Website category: sports
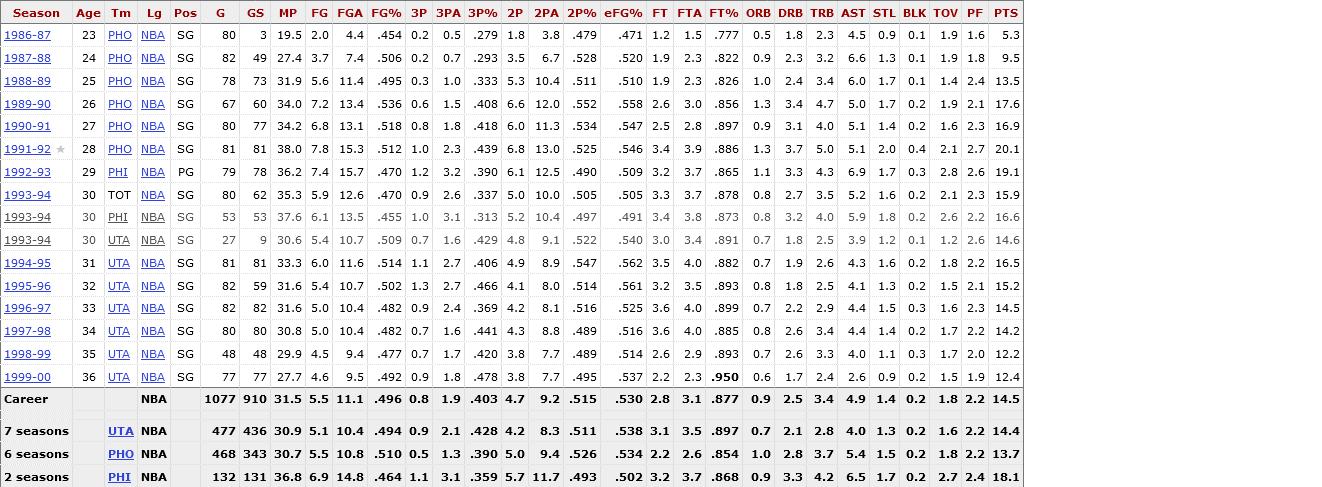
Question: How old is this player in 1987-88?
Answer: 24

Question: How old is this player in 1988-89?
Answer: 25

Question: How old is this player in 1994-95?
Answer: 31

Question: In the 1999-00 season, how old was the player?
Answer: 36

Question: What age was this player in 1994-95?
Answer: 31

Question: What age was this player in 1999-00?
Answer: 36

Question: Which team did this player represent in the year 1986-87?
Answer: PHO

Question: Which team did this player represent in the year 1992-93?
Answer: PHI

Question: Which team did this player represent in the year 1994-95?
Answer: UTA

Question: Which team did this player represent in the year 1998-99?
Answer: UTA

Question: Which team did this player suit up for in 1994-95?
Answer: UTA

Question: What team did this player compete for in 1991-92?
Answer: PHO

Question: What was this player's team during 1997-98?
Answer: UTA

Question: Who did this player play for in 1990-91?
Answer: PHO

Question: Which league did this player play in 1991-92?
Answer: NBA

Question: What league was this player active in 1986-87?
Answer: NBA

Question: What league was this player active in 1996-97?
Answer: NBA

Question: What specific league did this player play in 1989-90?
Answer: NBA

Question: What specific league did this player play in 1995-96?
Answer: NBA

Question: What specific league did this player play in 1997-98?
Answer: NBA

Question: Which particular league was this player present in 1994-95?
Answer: NBA

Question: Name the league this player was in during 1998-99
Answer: NBA

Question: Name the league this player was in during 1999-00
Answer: NBA

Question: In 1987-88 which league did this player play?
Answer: NBA

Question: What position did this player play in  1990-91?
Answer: SG

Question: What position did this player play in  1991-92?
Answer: SG

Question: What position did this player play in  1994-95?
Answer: SG

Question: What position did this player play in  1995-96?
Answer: SG

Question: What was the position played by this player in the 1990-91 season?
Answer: SG

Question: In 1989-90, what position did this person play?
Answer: SG

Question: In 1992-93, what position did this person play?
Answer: PG

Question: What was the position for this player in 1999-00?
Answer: SG

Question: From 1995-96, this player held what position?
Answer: SG

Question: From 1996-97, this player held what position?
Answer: SG

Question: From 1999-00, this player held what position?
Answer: SG

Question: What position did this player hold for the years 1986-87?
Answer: SG

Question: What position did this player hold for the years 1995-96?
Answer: SG

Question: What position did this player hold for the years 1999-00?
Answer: SG

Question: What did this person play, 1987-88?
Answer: SG

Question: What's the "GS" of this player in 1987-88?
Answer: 49

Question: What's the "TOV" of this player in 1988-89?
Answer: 1.4

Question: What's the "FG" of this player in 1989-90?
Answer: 7.2

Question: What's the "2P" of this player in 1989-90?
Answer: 6.6

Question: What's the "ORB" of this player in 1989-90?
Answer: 1.3

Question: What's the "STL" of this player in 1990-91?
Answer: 1.4

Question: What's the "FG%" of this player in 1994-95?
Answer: .514

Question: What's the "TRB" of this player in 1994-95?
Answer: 2.6

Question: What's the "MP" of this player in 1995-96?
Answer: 31.6

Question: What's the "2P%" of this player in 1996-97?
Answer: .516

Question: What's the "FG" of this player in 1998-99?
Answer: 4.5

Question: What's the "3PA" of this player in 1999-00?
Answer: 1.8

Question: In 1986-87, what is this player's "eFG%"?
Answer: .471

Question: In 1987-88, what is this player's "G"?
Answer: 82

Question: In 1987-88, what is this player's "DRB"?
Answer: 2.3

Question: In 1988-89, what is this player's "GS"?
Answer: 73

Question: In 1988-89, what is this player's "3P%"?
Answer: .333

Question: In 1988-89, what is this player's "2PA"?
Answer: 10.4

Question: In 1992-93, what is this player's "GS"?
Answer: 78

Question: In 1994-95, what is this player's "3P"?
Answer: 1.1

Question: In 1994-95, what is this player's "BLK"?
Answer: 0.2

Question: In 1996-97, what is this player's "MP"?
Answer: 31.6

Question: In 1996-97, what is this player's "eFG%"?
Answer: .525

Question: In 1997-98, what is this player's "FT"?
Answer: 3.6

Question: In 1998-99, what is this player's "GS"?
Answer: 48